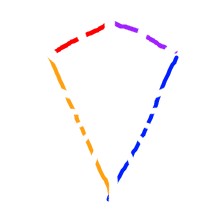
Shape: kite